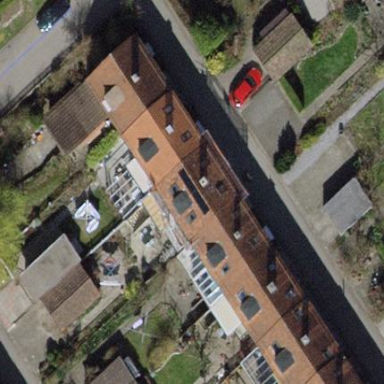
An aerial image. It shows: Gabled-roof house with tile roofing.